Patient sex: M
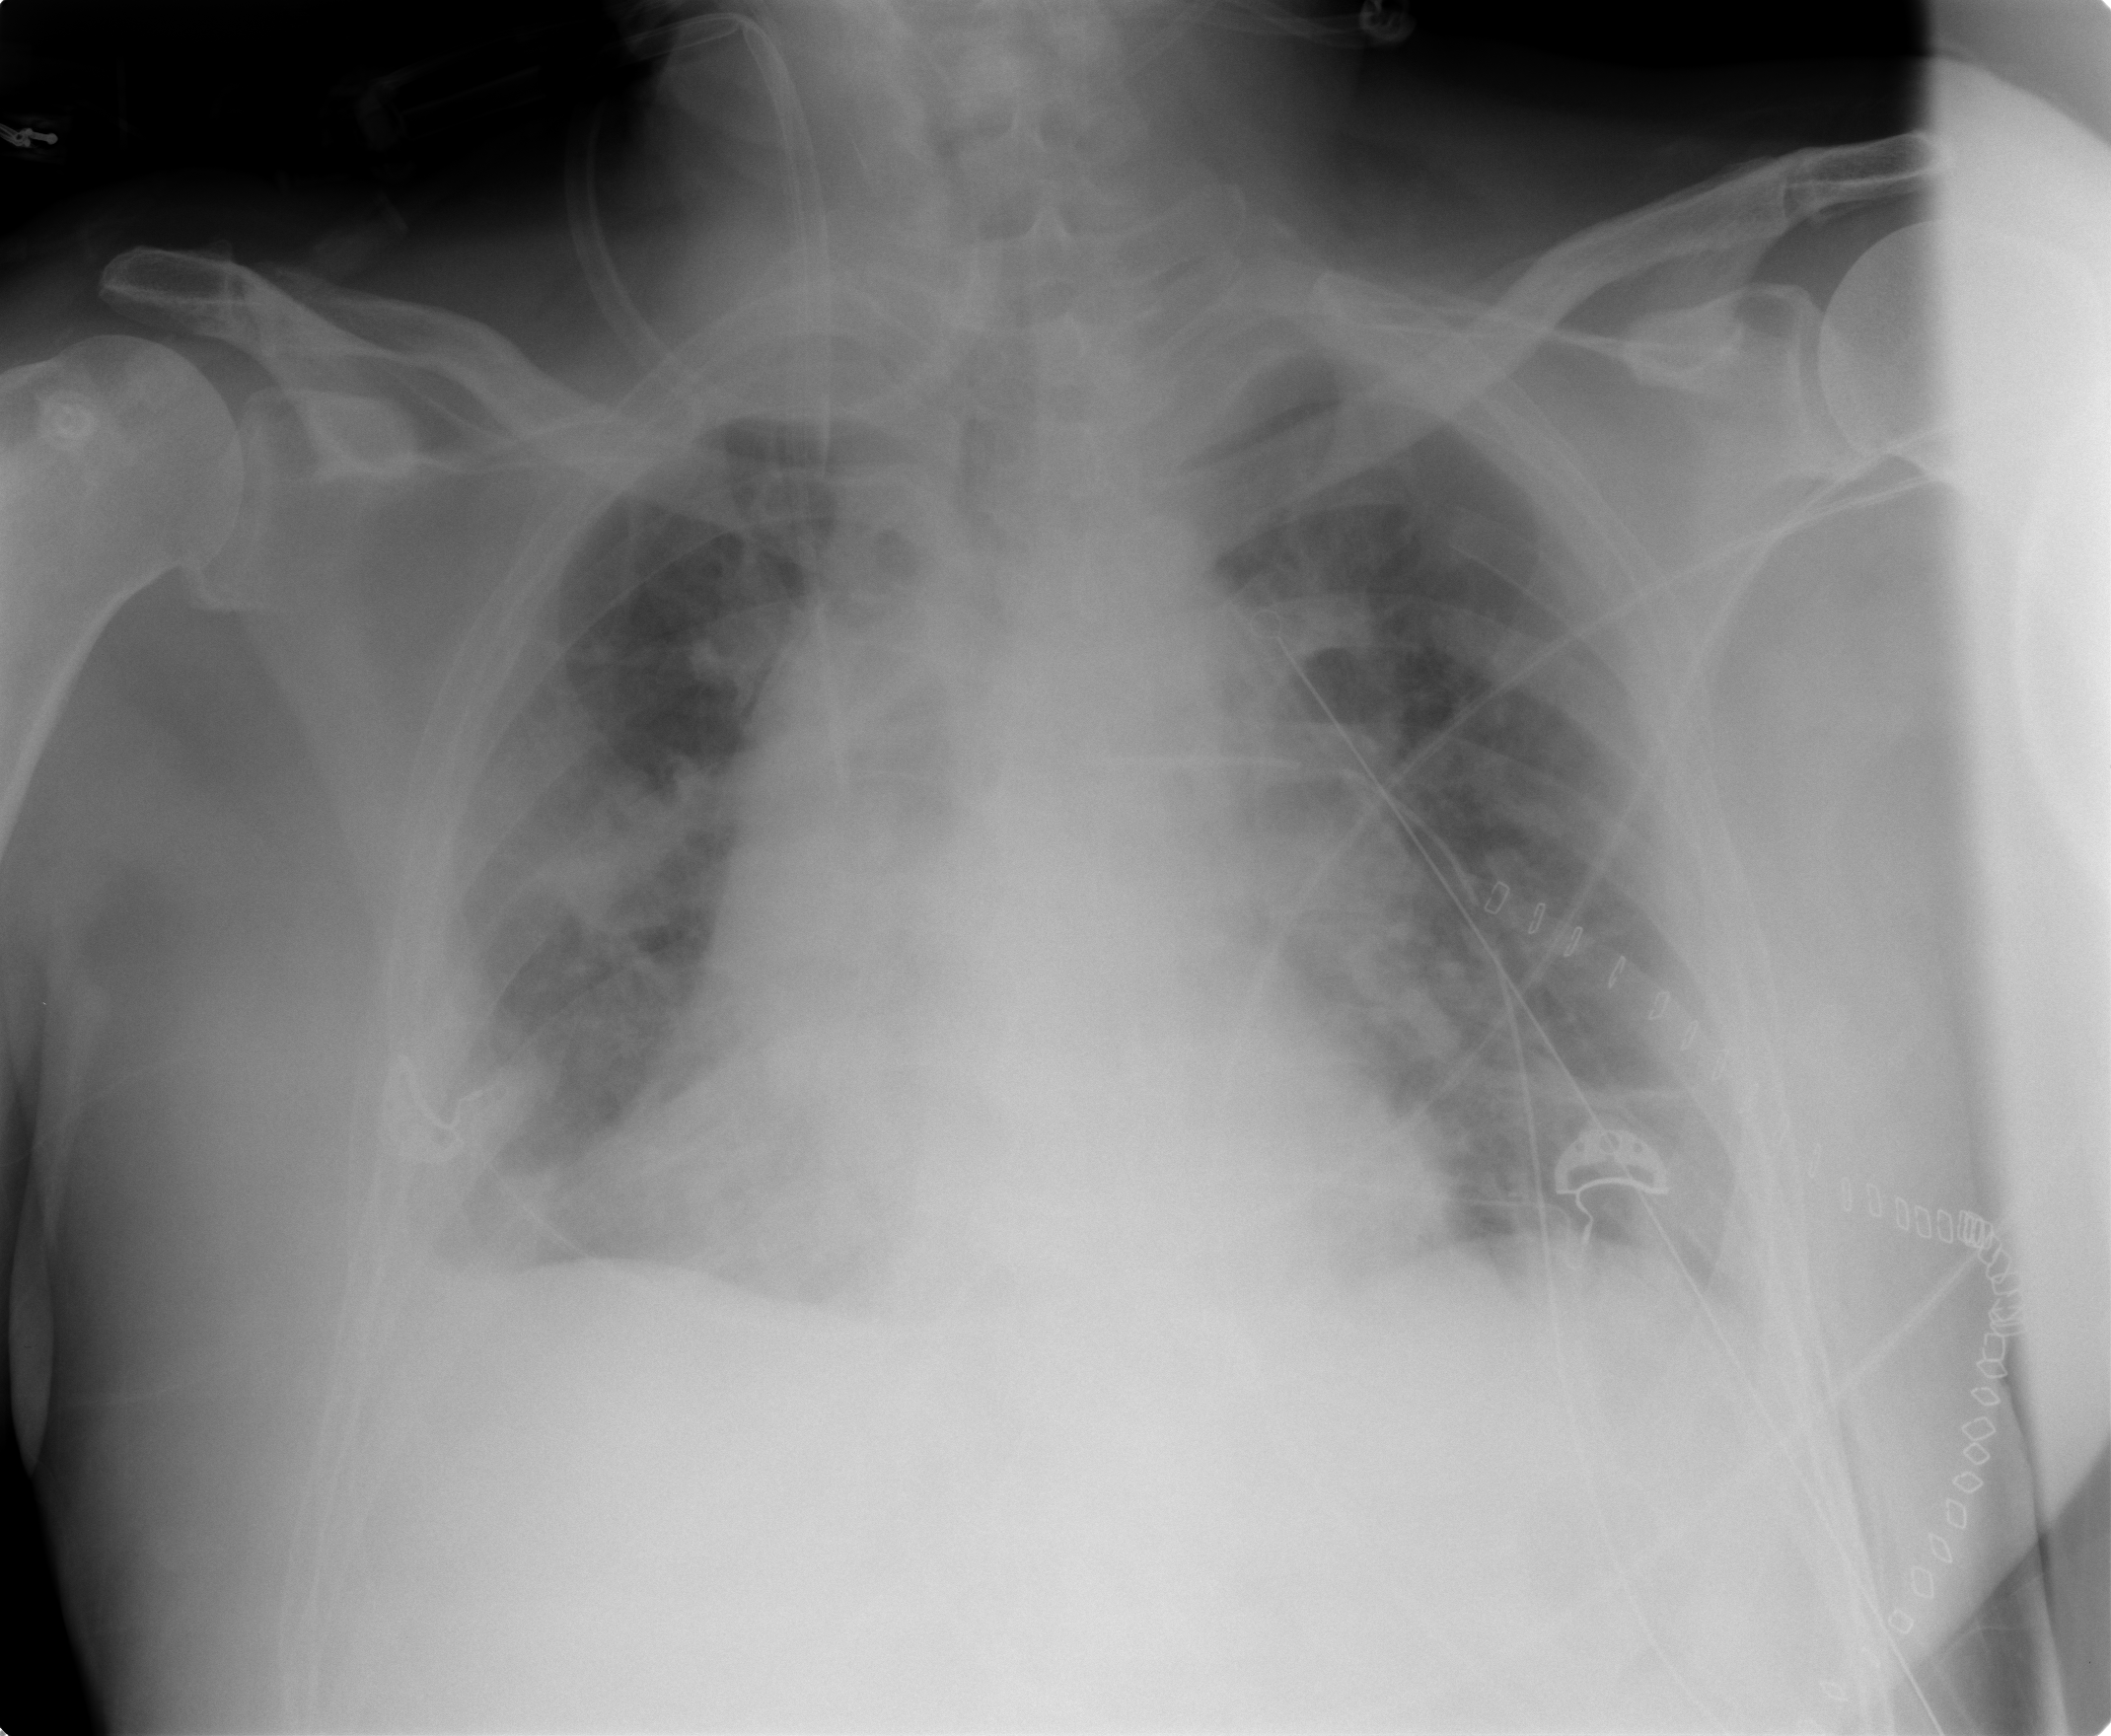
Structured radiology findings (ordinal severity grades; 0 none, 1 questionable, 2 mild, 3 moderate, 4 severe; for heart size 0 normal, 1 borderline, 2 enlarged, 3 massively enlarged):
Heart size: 2
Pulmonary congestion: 2
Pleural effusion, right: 2
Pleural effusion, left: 0
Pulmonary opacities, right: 2
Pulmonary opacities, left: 0
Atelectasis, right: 2
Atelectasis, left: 2